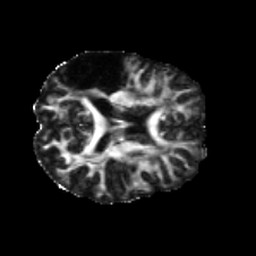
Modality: FA
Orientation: axial
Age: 59
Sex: female
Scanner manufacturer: siemens
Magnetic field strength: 3 T
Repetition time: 5.47 s
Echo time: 0.0854 s